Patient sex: M
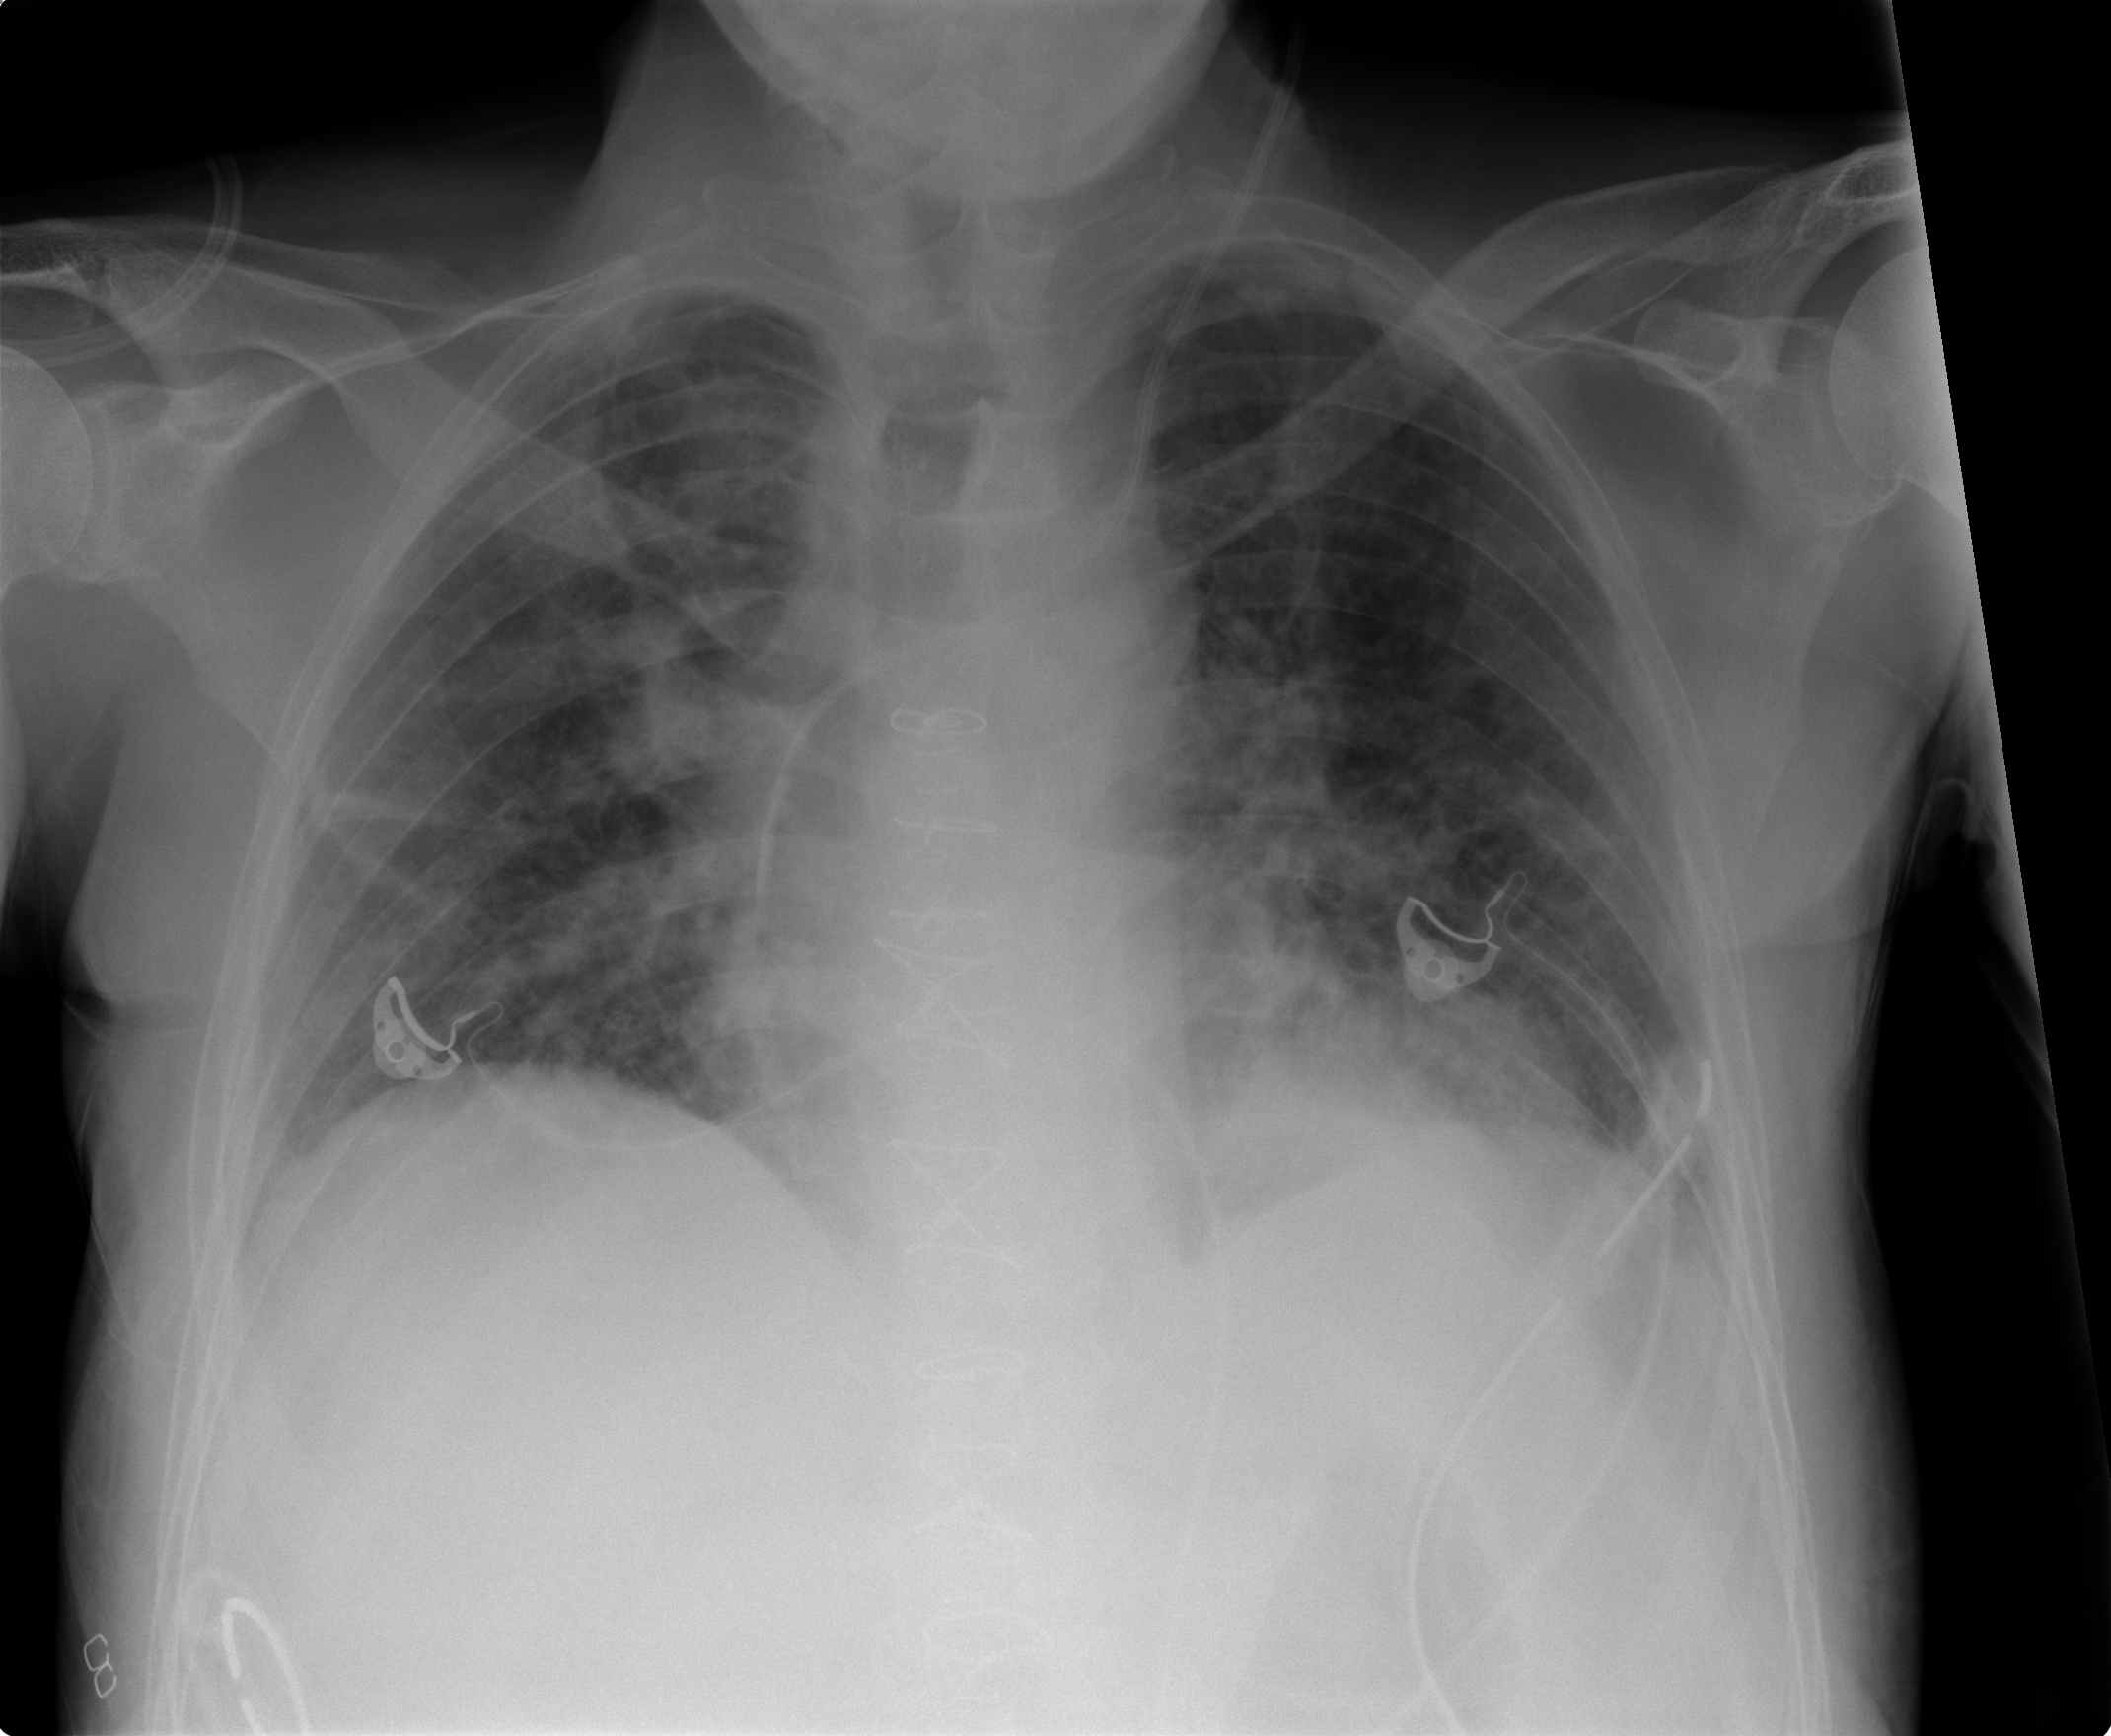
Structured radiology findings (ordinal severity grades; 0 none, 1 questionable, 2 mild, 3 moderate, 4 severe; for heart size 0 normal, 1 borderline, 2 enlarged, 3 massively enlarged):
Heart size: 0
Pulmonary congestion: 1
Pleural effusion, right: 0
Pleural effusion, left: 0
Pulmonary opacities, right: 1
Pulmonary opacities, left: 1
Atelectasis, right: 2
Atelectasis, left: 2